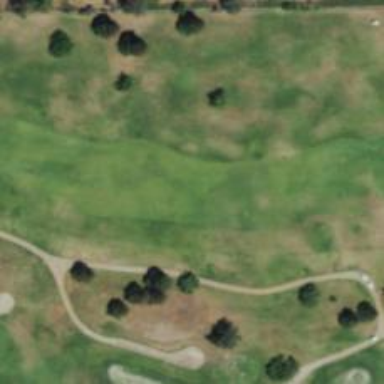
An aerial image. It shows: View of golf hole.